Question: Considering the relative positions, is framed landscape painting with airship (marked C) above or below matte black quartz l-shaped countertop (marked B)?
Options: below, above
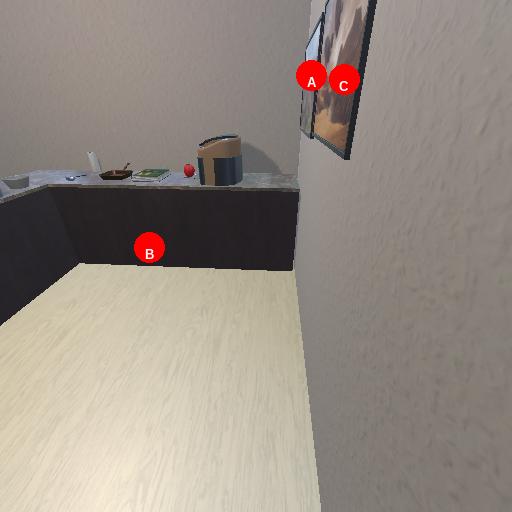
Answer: below